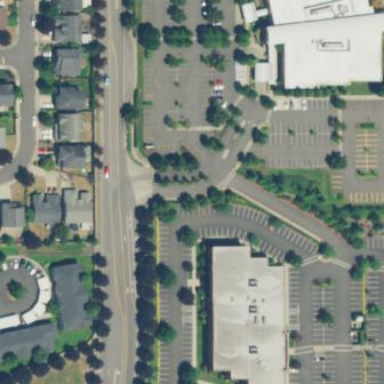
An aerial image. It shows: Parking area.